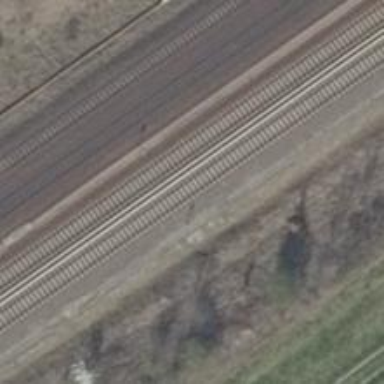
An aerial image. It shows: Railway milestone.